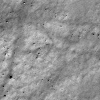
Atmospheric dust classification: not_dusty